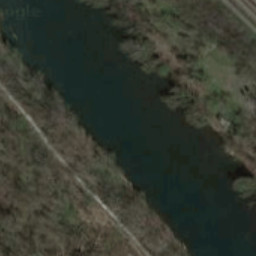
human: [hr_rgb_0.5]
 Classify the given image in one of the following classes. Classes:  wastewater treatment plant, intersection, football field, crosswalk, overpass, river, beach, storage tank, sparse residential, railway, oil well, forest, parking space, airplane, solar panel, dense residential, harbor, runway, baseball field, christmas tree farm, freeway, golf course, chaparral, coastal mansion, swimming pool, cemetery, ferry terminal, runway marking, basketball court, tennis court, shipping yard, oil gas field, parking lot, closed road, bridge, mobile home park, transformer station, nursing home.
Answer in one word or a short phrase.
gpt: river